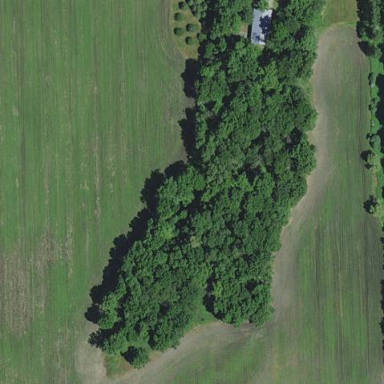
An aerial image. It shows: Serene woodland landscape.